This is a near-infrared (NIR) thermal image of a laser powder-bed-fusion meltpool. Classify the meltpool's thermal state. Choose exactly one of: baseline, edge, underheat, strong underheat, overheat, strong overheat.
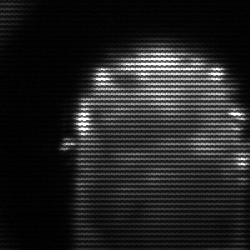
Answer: baseline